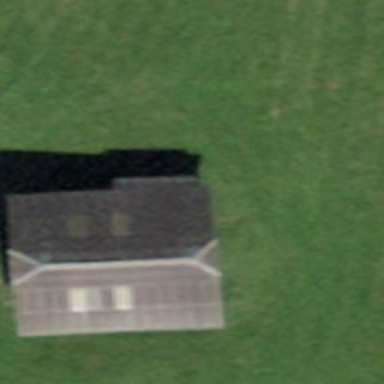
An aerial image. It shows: Rural barn.